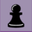
Piece: bP